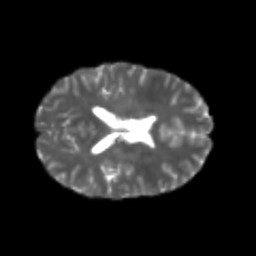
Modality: T2w
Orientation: axial
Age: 23
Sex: female
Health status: healthy
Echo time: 0.074 s